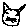
Label: cat